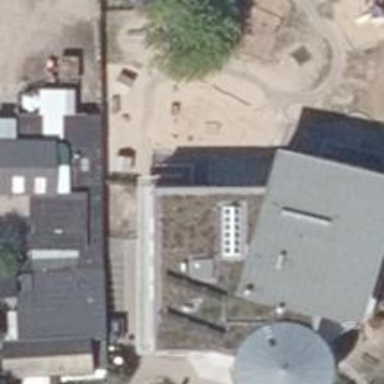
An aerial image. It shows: Kindergarten.